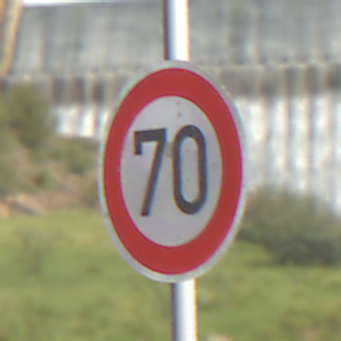
Verkehrszeichen: Geschwindigkeit70
Umgebung: Outdoor, Nature
Tageszeit: Midday
Wetter: PartlyCloudy
Licht: Natural
Jahreszeit: NotSpecified
Kontrast: HighContrast